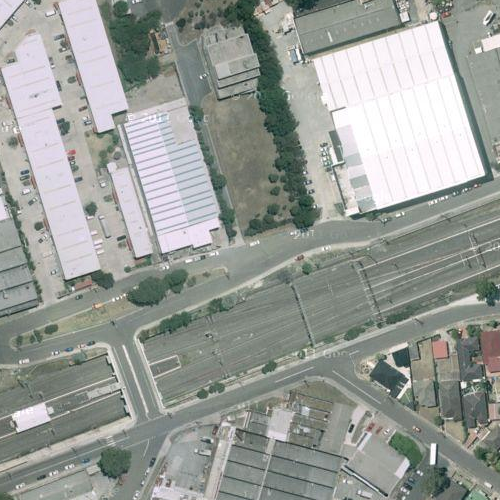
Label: sydney